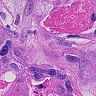
Metastatic tissue present: yes